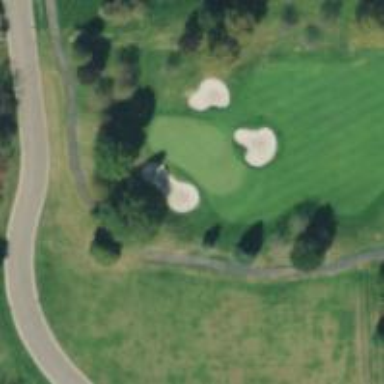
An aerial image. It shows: View of golf hole.